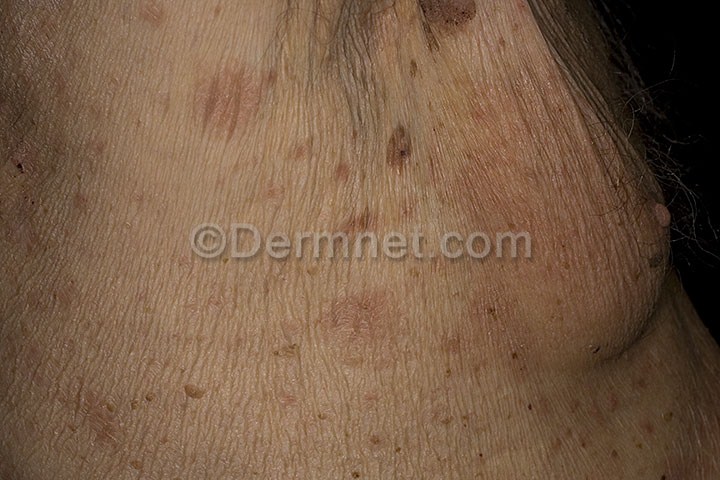
Disease: Eczema Photos